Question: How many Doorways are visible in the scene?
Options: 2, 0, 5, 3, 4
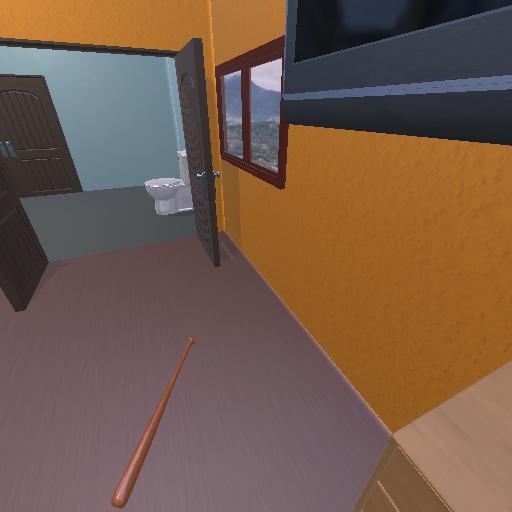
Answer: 2